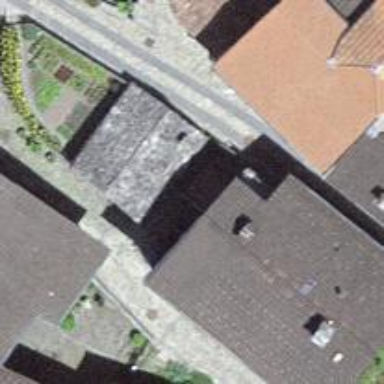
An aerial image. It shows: Steps made of paving stones.